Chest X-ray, AP view. Patient: 31 years old, sex F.
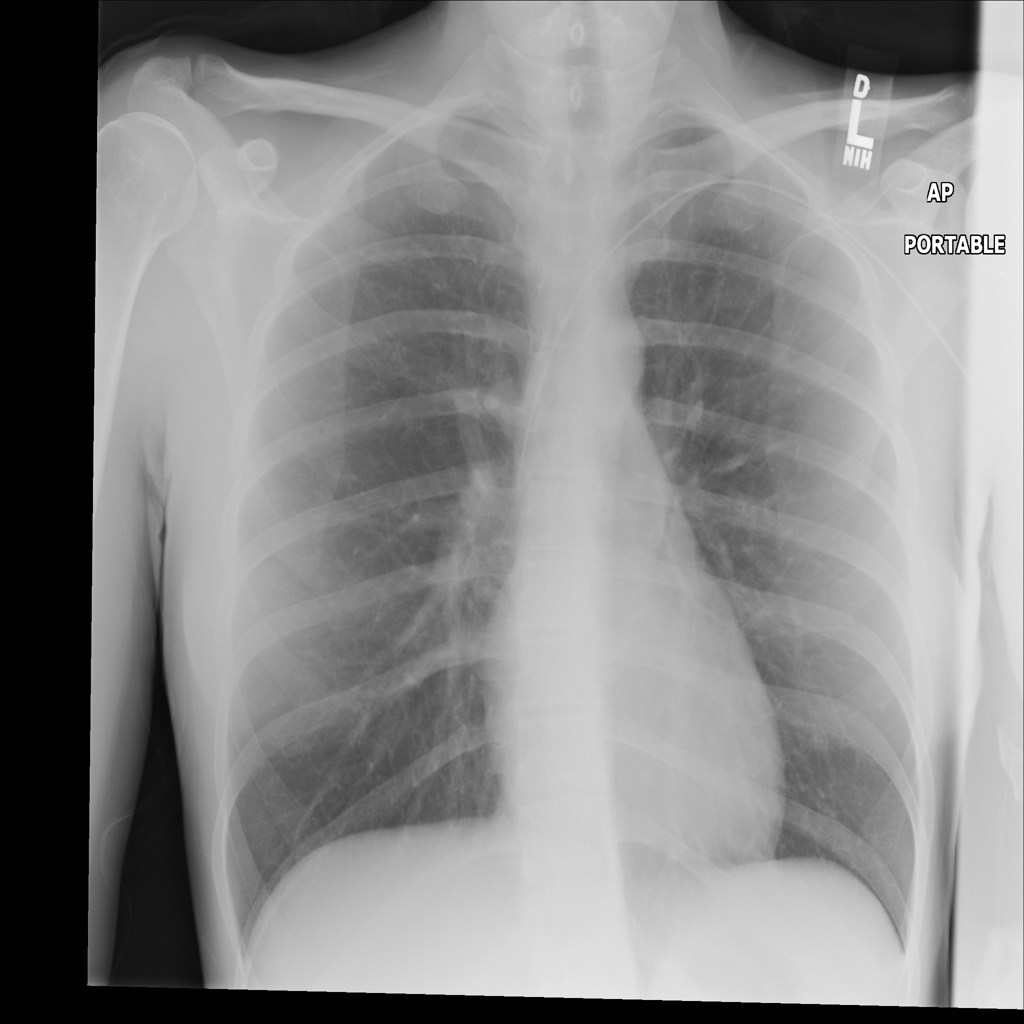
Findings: No Finding